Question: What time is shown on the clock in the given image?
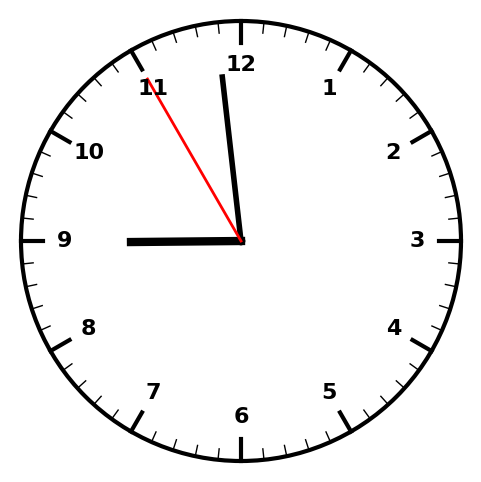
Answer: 08:58:55